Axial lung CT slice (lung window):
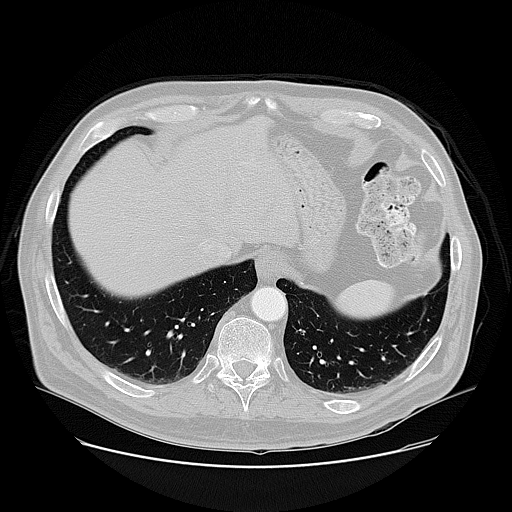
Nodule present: no